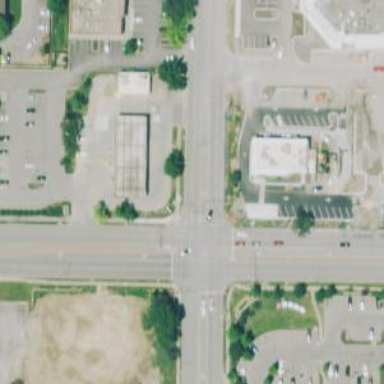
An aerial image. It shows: Marked road crossing with lines.